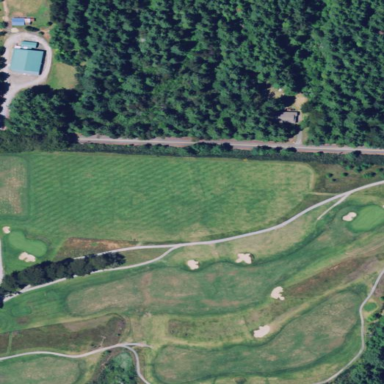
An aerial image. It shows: Rough area on grassy golf course.